Current action and preconditions to check: path_clear

Your task: For each precondition in the list above, predict whether it will hold at this action.

Consider the current scene as observed from the mobile robot's camera, and analyze the predicted future states of all dynamic agents (e.g., people, animals, vehicles, or any moving entities) within the NEXT SECOND.

IMPORTANT: Only answer "very likely" if you are absolutely certain—based on strong, clear evidence—that a dynamic agent will violate the precondition in the predicted future state. Do NOT answer "very likely" for unlikely, ambiguous, or low-probability risks.

Ask yourself for each precondition: Is there a high probability, with clear and convincing evidence, that the predicted future states of any dynamic agent will interfere with the predicted future state of the currently executing action within the NEXT SECOND, causing that precondition to fail?

Assess the risk level based on these predictions. Use "likely" or "very likely" if motions create a clear risk of interference.

Use "neutral" or "improbable" if agents are nearby but their predicted paths are clearly diverging or non-conflicting.

Failure Risk Categories: "very improbable", "improbable", "neutral", "likely", "very likely"

Answer Format: Output ONLY the probability_of_failure value from these categories: "very improbable", "improbable", "neutral", "likely", "very likely"

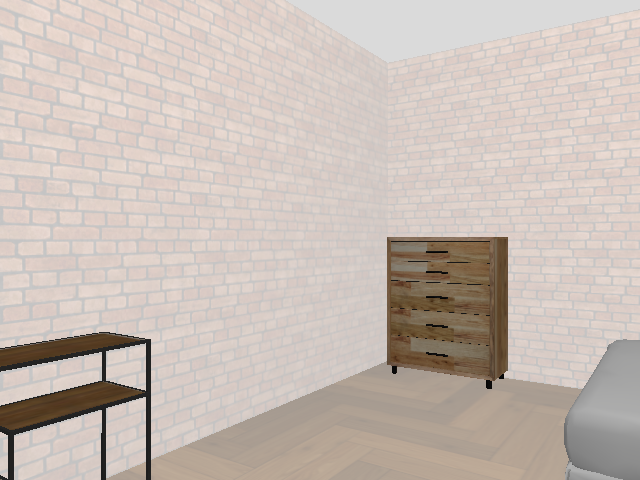

Answer: very improbable